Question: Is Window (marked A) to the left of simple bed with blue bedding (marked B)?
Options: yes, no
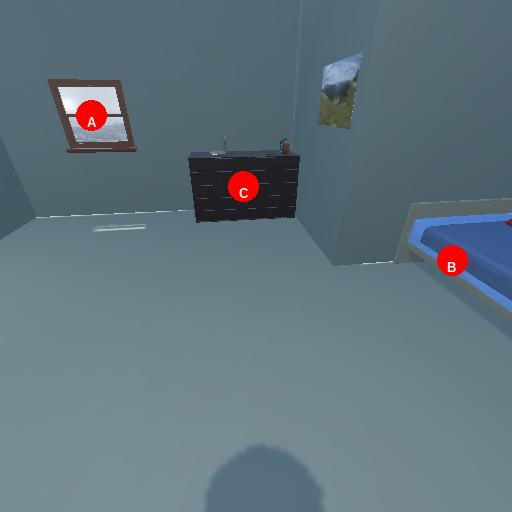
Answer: yes